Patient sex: F
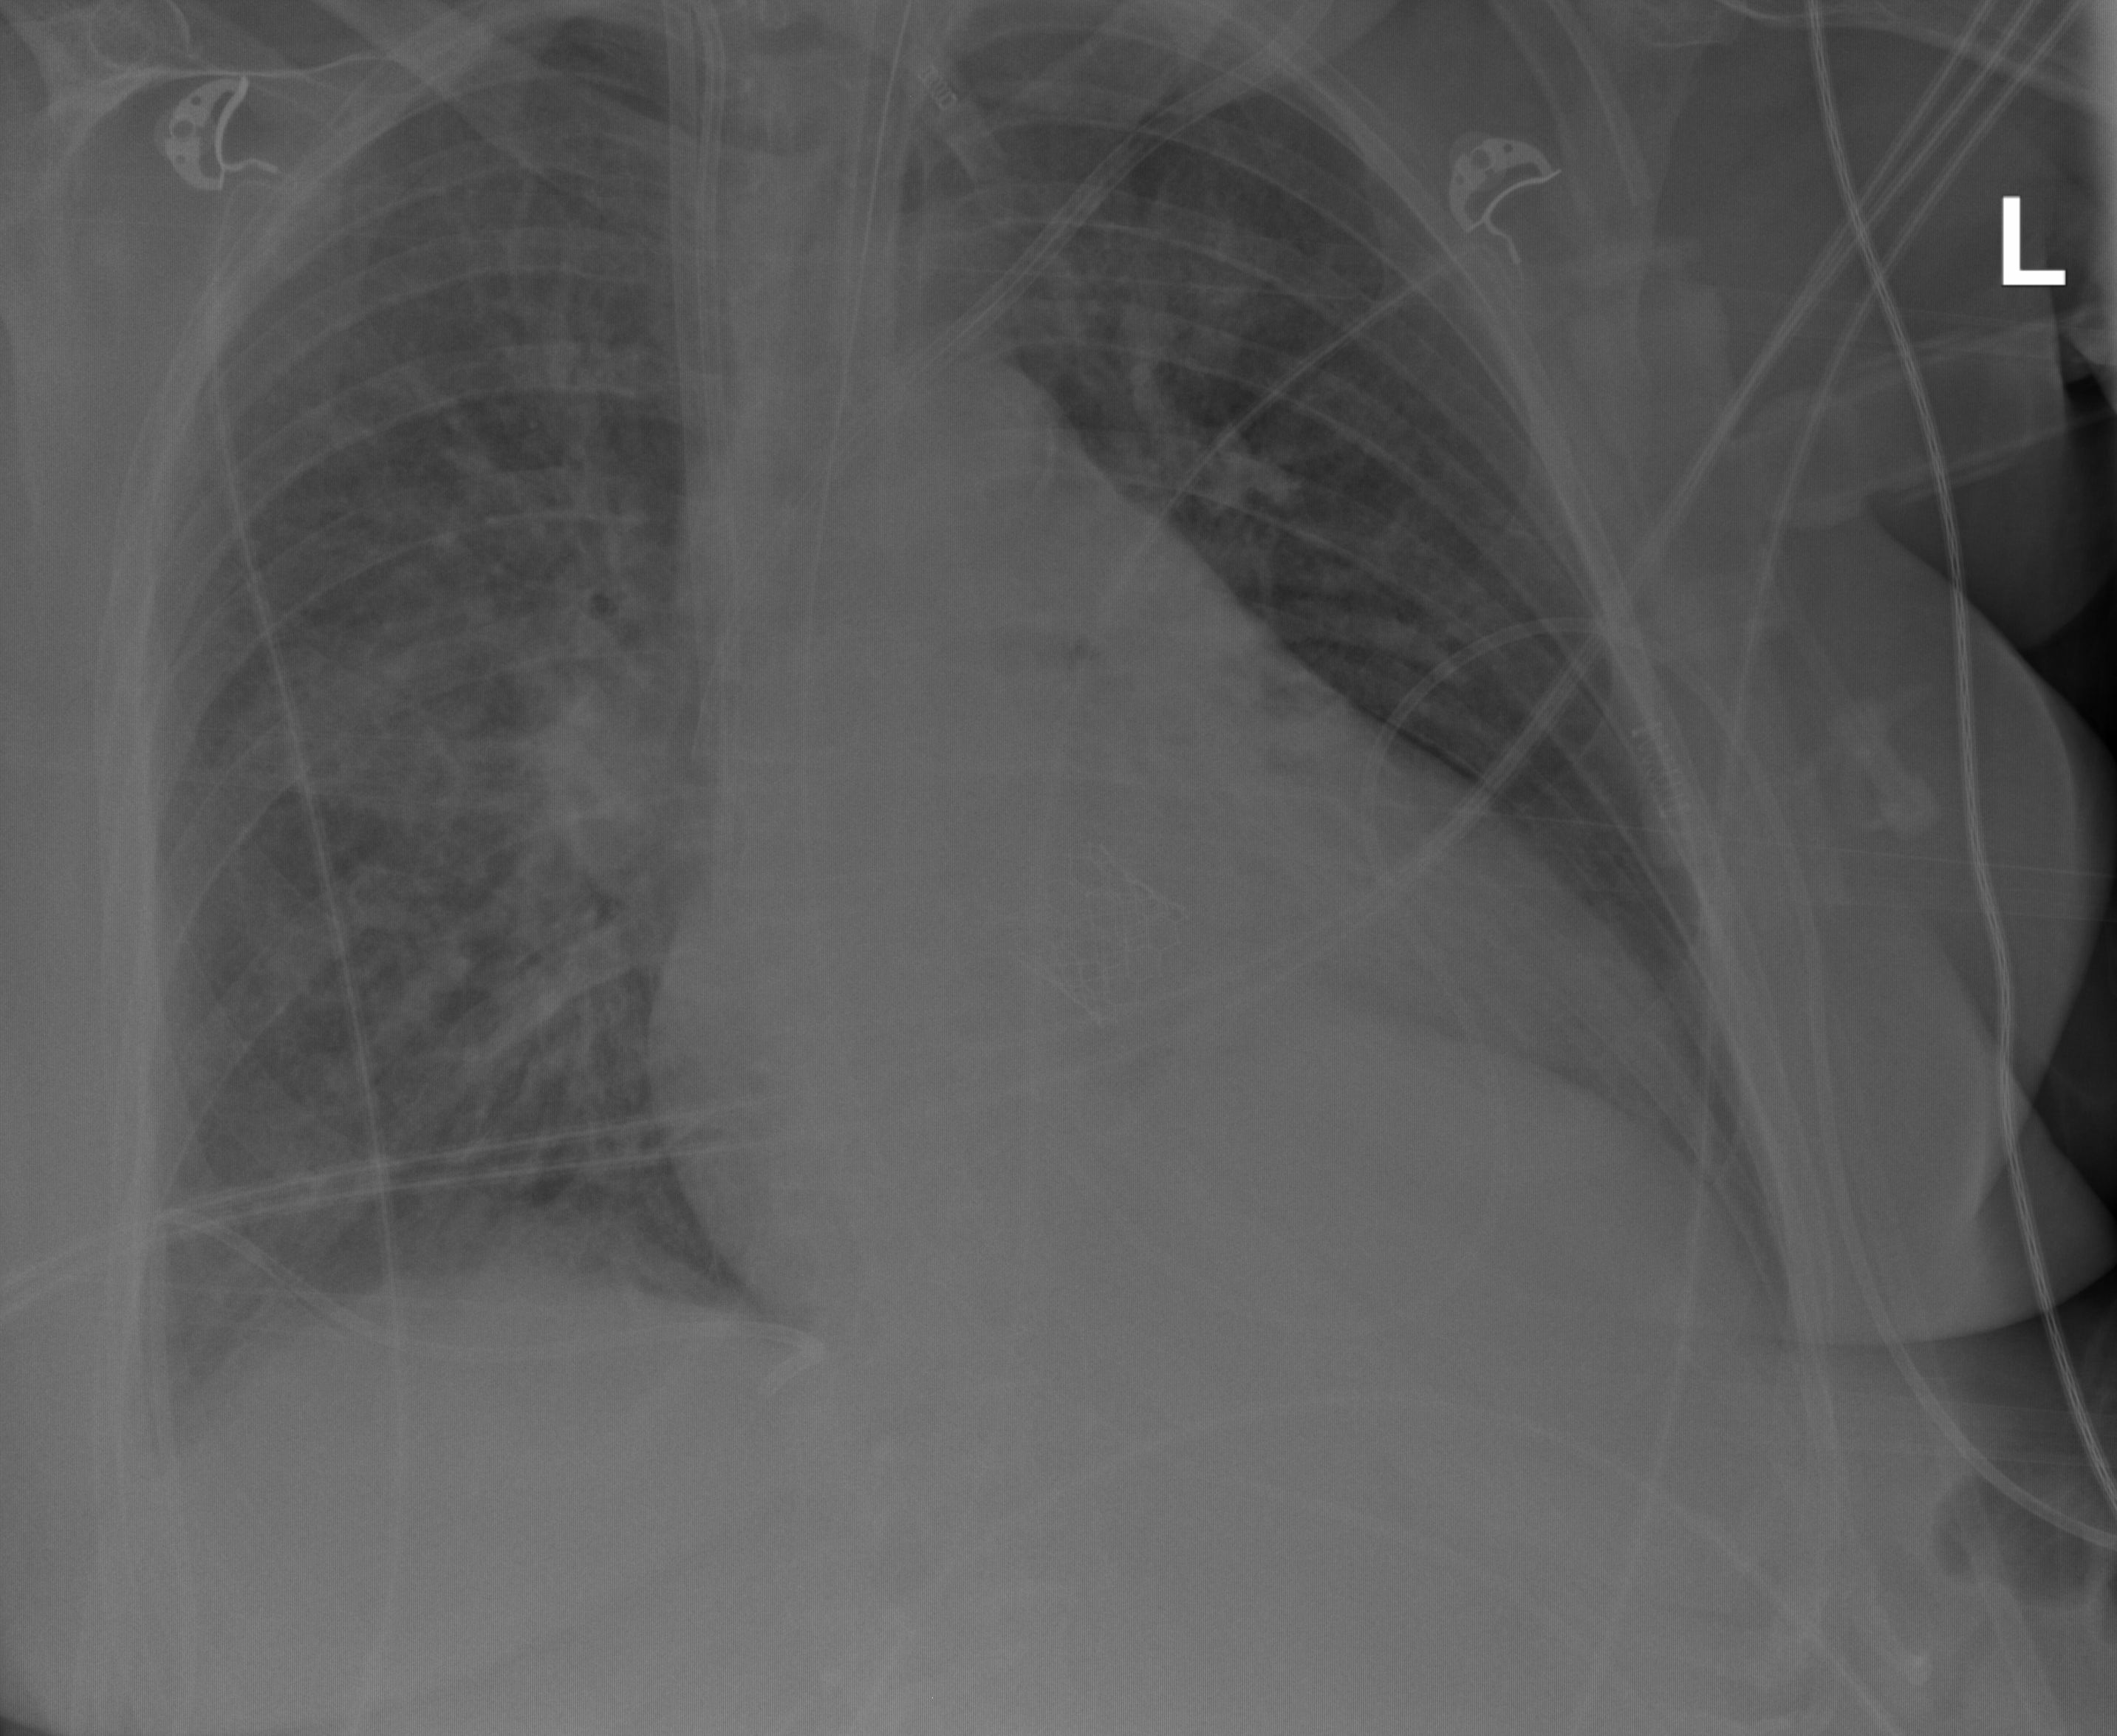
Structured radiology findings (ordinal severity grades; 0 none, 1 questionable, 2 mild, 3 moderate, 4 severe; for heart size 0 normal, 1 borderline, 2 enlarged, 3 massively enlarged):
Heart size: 2
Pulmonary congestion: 2
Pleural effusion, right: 0
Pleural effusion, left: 0
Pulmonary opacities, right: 2
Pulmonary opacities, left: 1
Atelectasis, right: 2
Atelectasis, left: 2